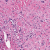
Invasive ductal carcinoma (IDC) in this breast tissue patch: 1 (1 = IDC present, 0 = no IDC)